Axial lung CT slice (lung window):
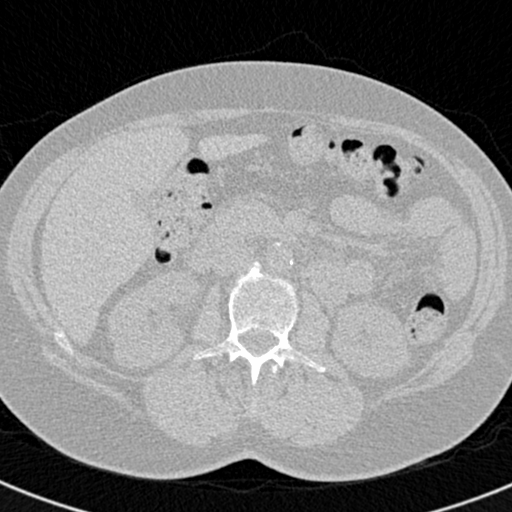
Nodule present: no